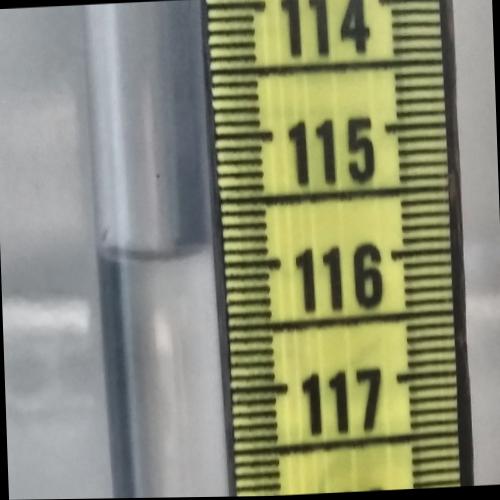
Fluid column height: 115.9 cm